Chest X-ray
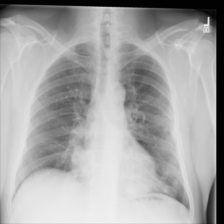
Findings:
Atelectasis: negative
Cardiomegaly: negative
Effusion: negative
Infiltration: negative
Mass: negative
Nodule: negative
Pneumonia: negative
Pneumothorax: negative
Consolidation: negative
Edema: negative
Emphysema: negative
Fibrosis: negative
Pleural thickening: negative
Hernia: negative